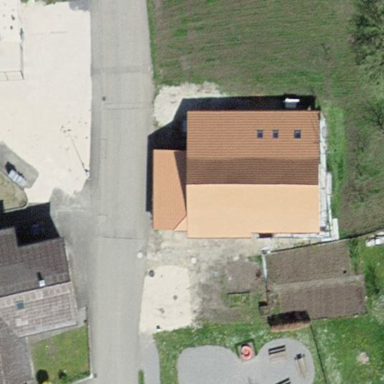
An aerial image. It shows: Building.